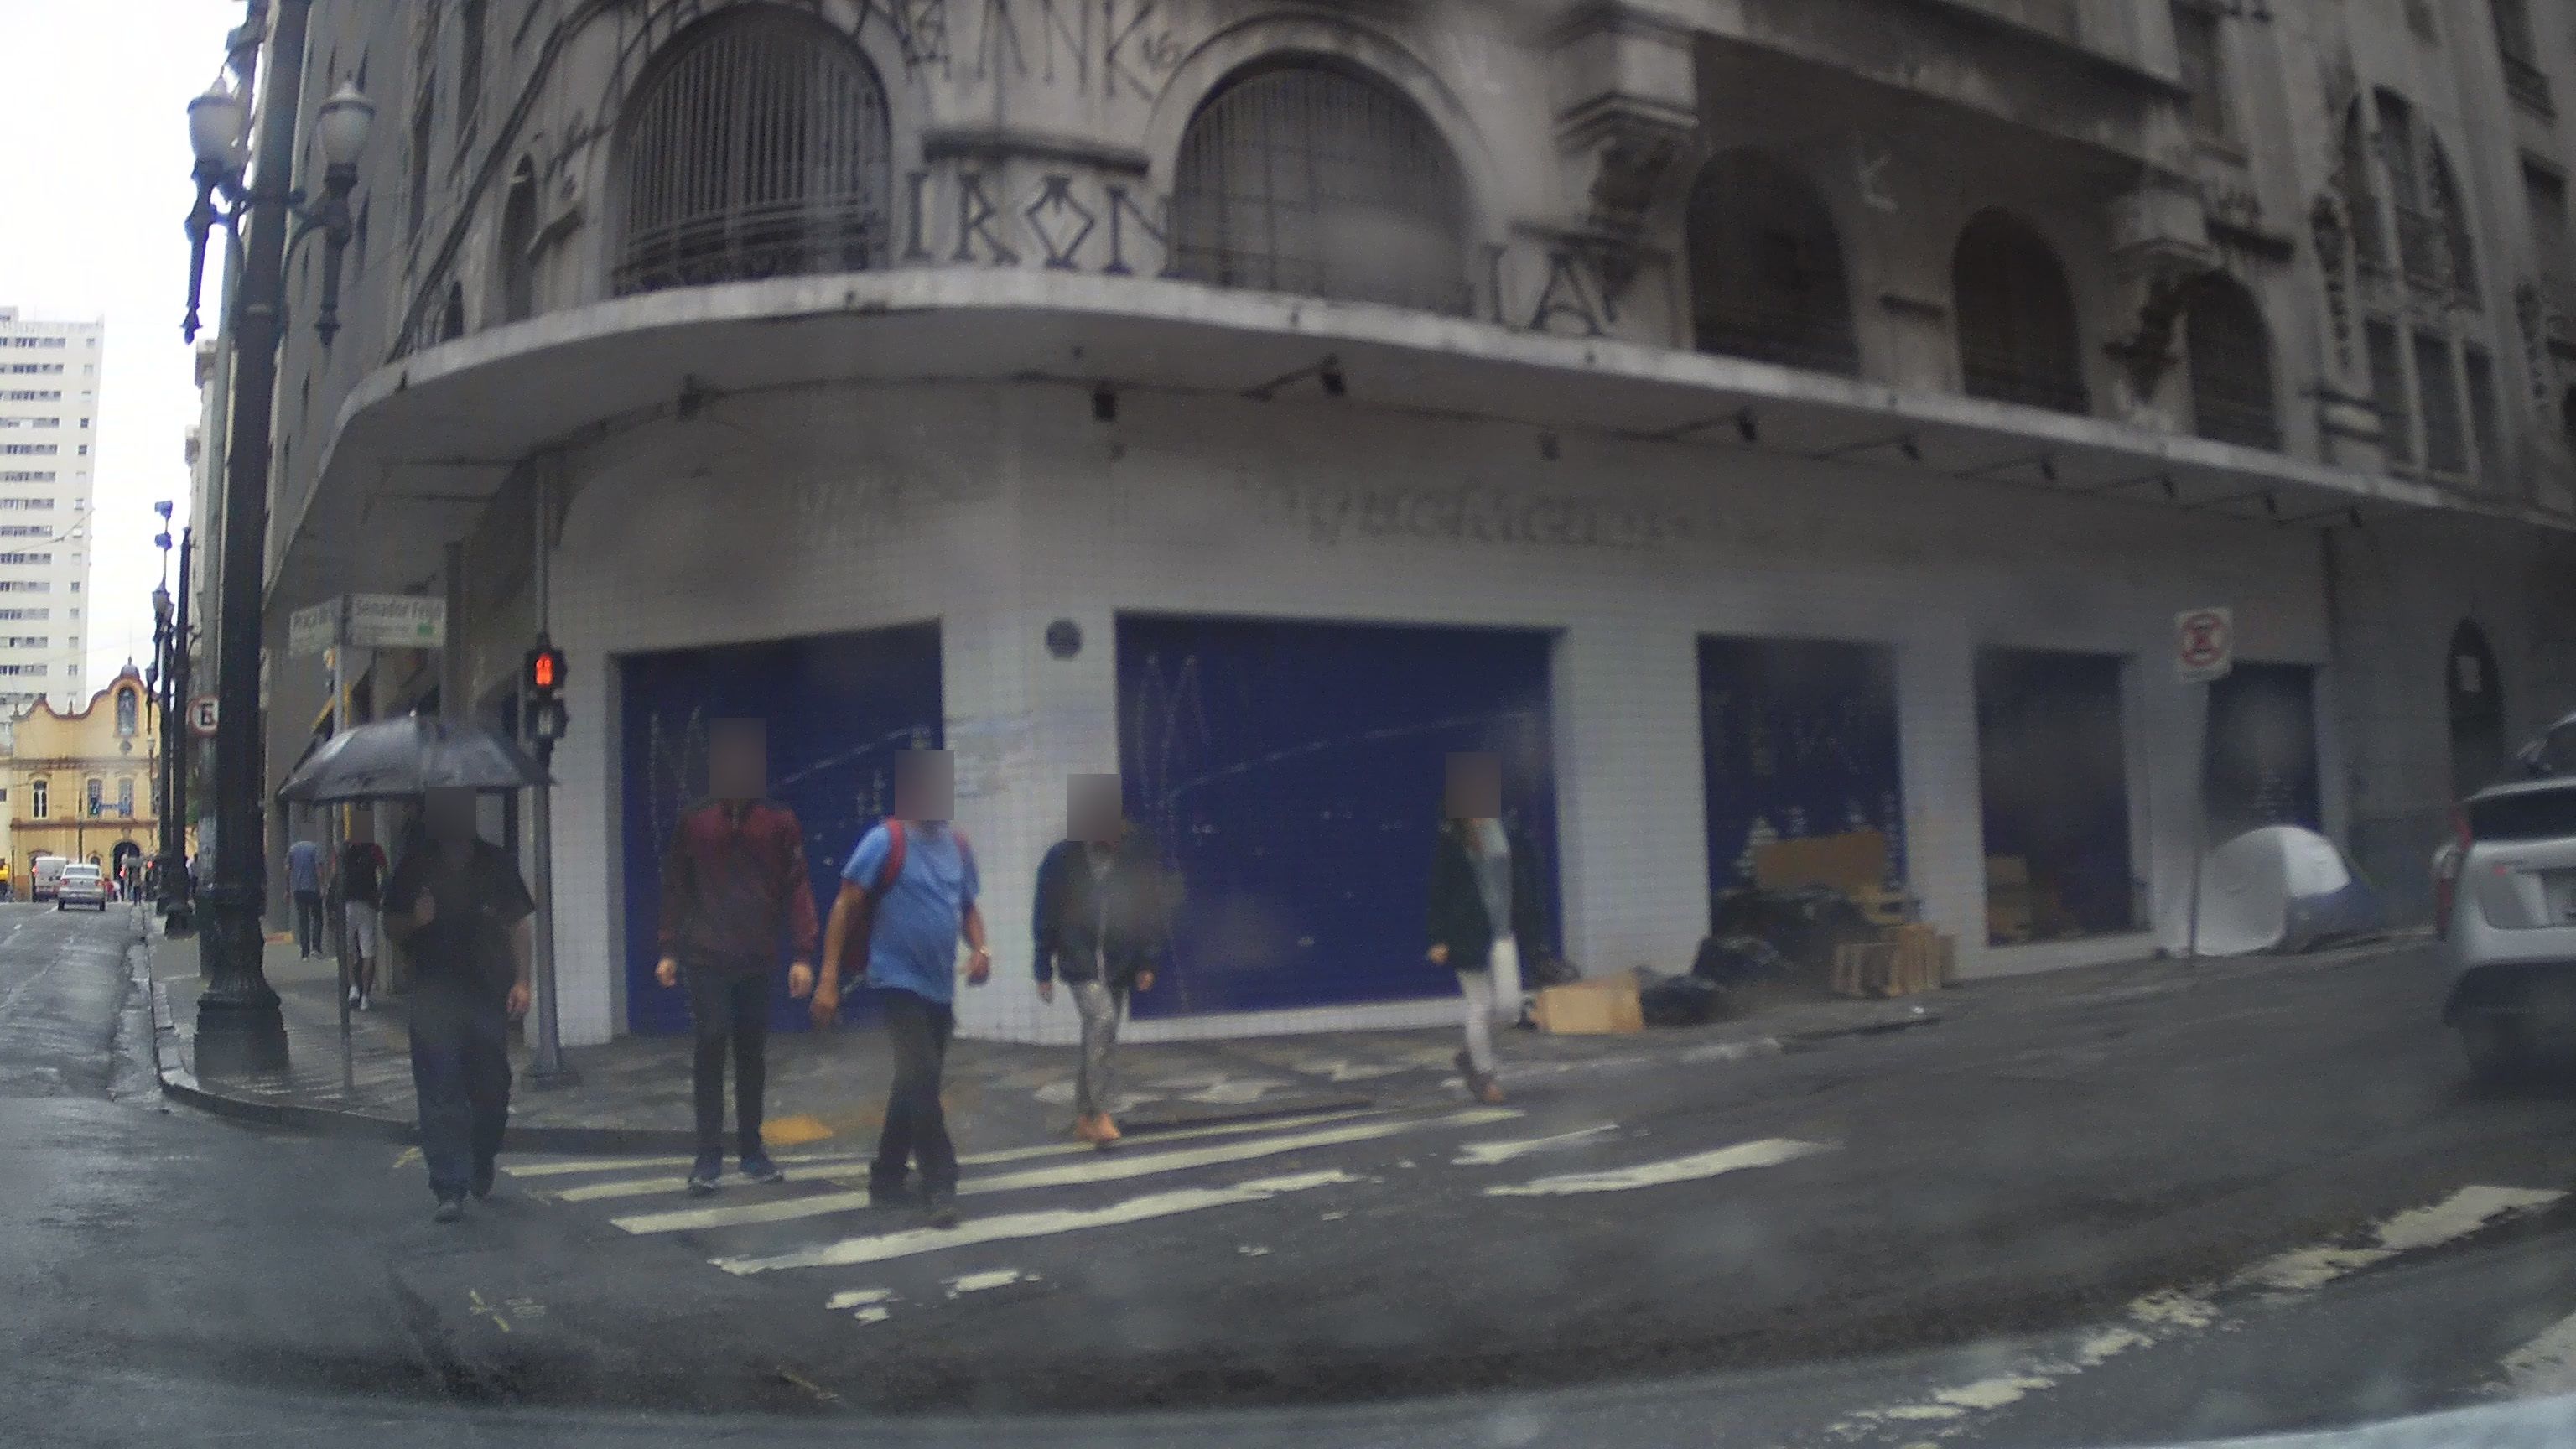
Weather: rainy
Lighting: day
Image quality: slightly poor
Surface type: driving surface
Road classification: primary
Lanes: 2, 3
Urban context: urban centre
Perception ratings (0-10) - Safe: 3.1, Lively: 7.56, Beautiful: 1.25, Boring: 0.78, Depressing: 3.67, Wealthy: 5.59